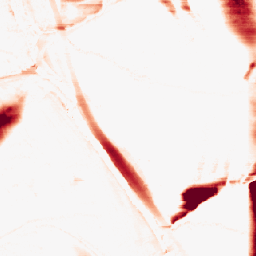
Category: morphological
Decomposition family: morphological_rect
Decomposition parameters: operation: opening
width: 50
height: 5
Upsampling method: nearest
Upsampling parameters: scale: 4
Upsampling scale: 4